Question: I have class MyView that extends View class. MyView should draw filled triangle. I drew a triangle but I cannot get it filled. This is my onDraw() method:
'''
@Override
protected void onDraw(Canvas canvas) {
super.onDraw(canvas);
Paint paint = new Paint();
paint.setColor(android.graphics.Color.BLACK);
canvas.drawPaint(paint);
paint.setStrokeWidth(4);
paint.setColor(android.graphics.Color.RED);
paint.setStyle(Paint.Style.FILL_AND_STROKE);
paint.setAntiAlias(true);
Point a = new Point(0, 0);
Point b = new Point(0, 100);
Point c = new Point(87, 50);
Path path = new Path();
path.setFillType(FillType.EVEN_ODD);
path.moveTo(a.x, a.y);
path.lineTo(b.x, b.y);
path.moveTo(b.x, b.y);
path.lineTo(c.x, c.y);
path.moveTo(c.x, c.y);
path.lineTo(a.x, a.y);
path.close();
canvas.drawPath(path, paint);
}
'''
This is what I get as a result:

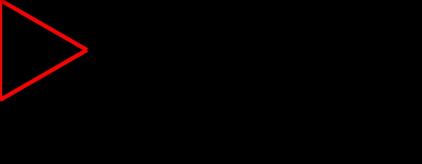
Answer: I've found the answer
'''
@Override
protected void onDraw(Canvas canvas) {
super.onDraw(canvas);
Paint paint = new Paint();
paint.setColor(android.graphics.Color.BLACK);
canvas.drawPaint(paint);
paint.setStrokeWidth(4);
paint.setColor(android.graphics.Color.RED);
paint.setStyle(Paint.Style.FILL_AND_STROKE);
paint.setAntiAlias(true);
Point a = new Point(0, 0);
Point b = new Point(0, 100);
Point c = new Point(87, 50);
Path path = new Path();
path.setFillType(FillType.EVEN_ODD);
path.lineTo(b.x, b.y);
path.lineTo(c.x, c.y);
path.lineTo(a.x, a.y);
path.close();
canvas.drawPath(path, paint);
}
'''